Question: I'm having problem with coding how to count all numbers that user inserted in TextView in ListView...
Here is my app... All I need to now is how to get the sum from rows in list view and show them in another text view:

This is my Main Activity:
'''
public class MainActivity extends Activity {
private Adapter adapter;
private ArrayList<Ruka> fetch = new ArrayList<Ruka>();
Button bt;
EditText et;
TextView tv;
TextView mi;
TextView vi;
ListView lv;
@Override
protected void onCreate(Bundle savedInstanceState) {
super.onCreate(savedInstanceState);
setContentView(R.layout.activity_main);
// Inflate the menu; this adds items to the action bar if it is present.
bt = (Button) findViewById(R.id.button1);
et = (EditText) findViewById(R.id.editText1);
tv = (TextView) findViewById(R.id.textView1);
mi = (TextView) findViewById(R.id.textViewMi);
vi = (TextView) findViewById(R.id.textViewVi);
lv = (ListView) findViewById(R.id.lista);
// final String input = et.getText().toString();
bt.setOnClickListener(new View.OnClickListener() {
public void onClick(View v) {
if (et.getText().length() == 0) {
Toast.makeText(this, "test",
Toast.LENGTH_SHORT).show();
return;
}
if (Float.valueOf(et.getText().toString()) >= 12) {
Toast.makeText(this,
"test2", Toast.LENGTH_SHORT)
.show();
return;
}
String input = et.getText().toString();
if (null != input && input.length() > 0) {
String maxpunti = "11";
int a = Integer.parseInt(maxpunti);
int b = Integer.parseInt(input);
int c = a - b;
String input2 = String.valueOf(c);
Ruka one = new Ruka(input, input2);
fetch.add(one);
et.setText("");
adapter = new Adapter(MainActivity.this, R.id.lista, fetch);
lv.setAdapter(adapter);
}
}
});
}
}
'''
This is my Adapter:
'''
public class Adapter extends ArrayAdapter<Ruka>{
private ArrayList<Ruka> entries;
private Activity activity;
public Adapter(Activity a, int textViewResourceId, ArrayList<Ruka> entries) {
super(a, textViewResourceId, entries);
this.entries = entries;
this.activity = a;
}
public static class ViewHolder{
public TextView item1;
public TextView item2;
}
@Override
public View getView(int position, View convertView, ViewGroup parent) {
View v = convertView;
ViewHolder holder;
if (v == null) {
LayoutInflater vi =
(LayoutInflater)activity.getSystemService(Context.LAYOUT_INFLATER_SERVICE);
v = vi.inflate(R.layout.row, null);
holder = new ViewHolder();
holder.item1 = (TextView) v.findViewById(R.id.textView1);
holder.item2 = (TextView) v.findViewById(R.id.textView2);
v.setTag(holder);
}
else
holder=(ViewHolder)v.getTag();
final Ruka custom = entries.get(position);
if (custom != null) {
holder.item1.setText(custom.getFirst());
holder.item2.setText(custom.getSecond());
}
return v;
}
}
'''
UPDATE
Here is 'Ruka.java':
'''
public class Ruka {
private String customBig;
private String customSmall;
public Ruka(String string, String string2) {
this.customBig = string;
this.customSmall = string2;
}
public String getFirst() { return customBig; }
public void setcustomBig(String getFirst) { this.customBig = getFirst; }
public String getSecond() { return customSmall; }
public void setcustomSmall(String getSecond) { this.customSmall = getSecond; }
}
'''
If someone can find solution... Please... Anyone :)
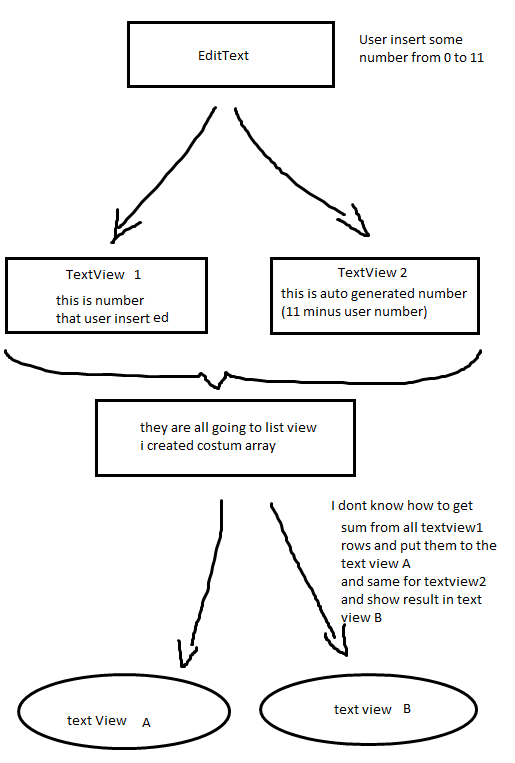
Answer: I would say add a method to your adapter that does this:
'''
public int getSum(){
int sum;
for(Ruka ruka: entries){
sum += ruka.getFirst();
}
}
'''
Assuming ruka.getFirst() is a numeric value.